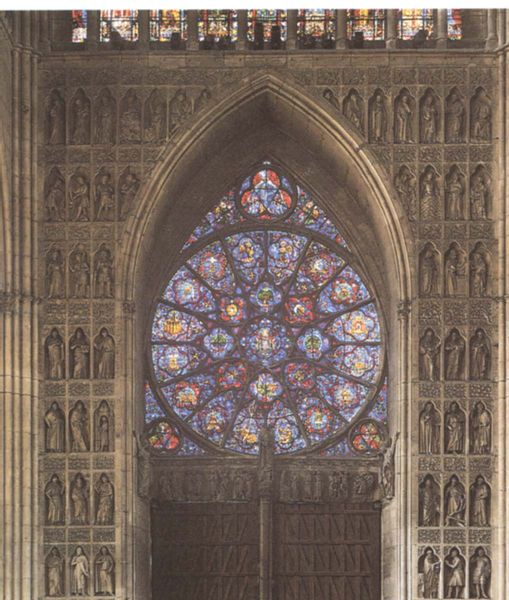
Titel: Innenseite der Westfront des Hauptschiffes, Portal mit Radfenster
Standort: Reims, Kathedrale (EU - F)
Schlagwörter: blau, flügel, gelb, grün, braun, bunt, fenster, frankreich, glas, grau, holz, marmor, paris, säule, säulen, tür, rose, rot, leute, wand, stein, innenraum, kirche, gotik, rund, relief, bogen, giebel, mauer, farbe, türe, figuren, ornamente, tor, foto, fotografie, nische, dom, kreise, zwickel, kathedrale, reihen, verziert, portal, tore, skulpturen, statuen, buntglas, glasmalerei, gotisch, rosenfenster, rosette, spitzbogen, heilige, gothik, sakral, verglasung, nischen, kirchenfenster, rosettenfenster, apostel, buntglasfenster, rostte, mehrgeschossig, skulpuren, skulptuen, frenster